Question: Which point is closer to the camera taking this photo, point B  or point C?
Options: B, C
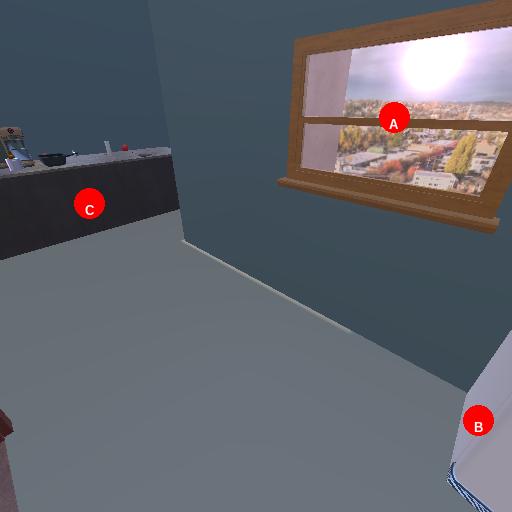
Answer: B